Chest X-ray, AP view. Patient: 4 years old, sex F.
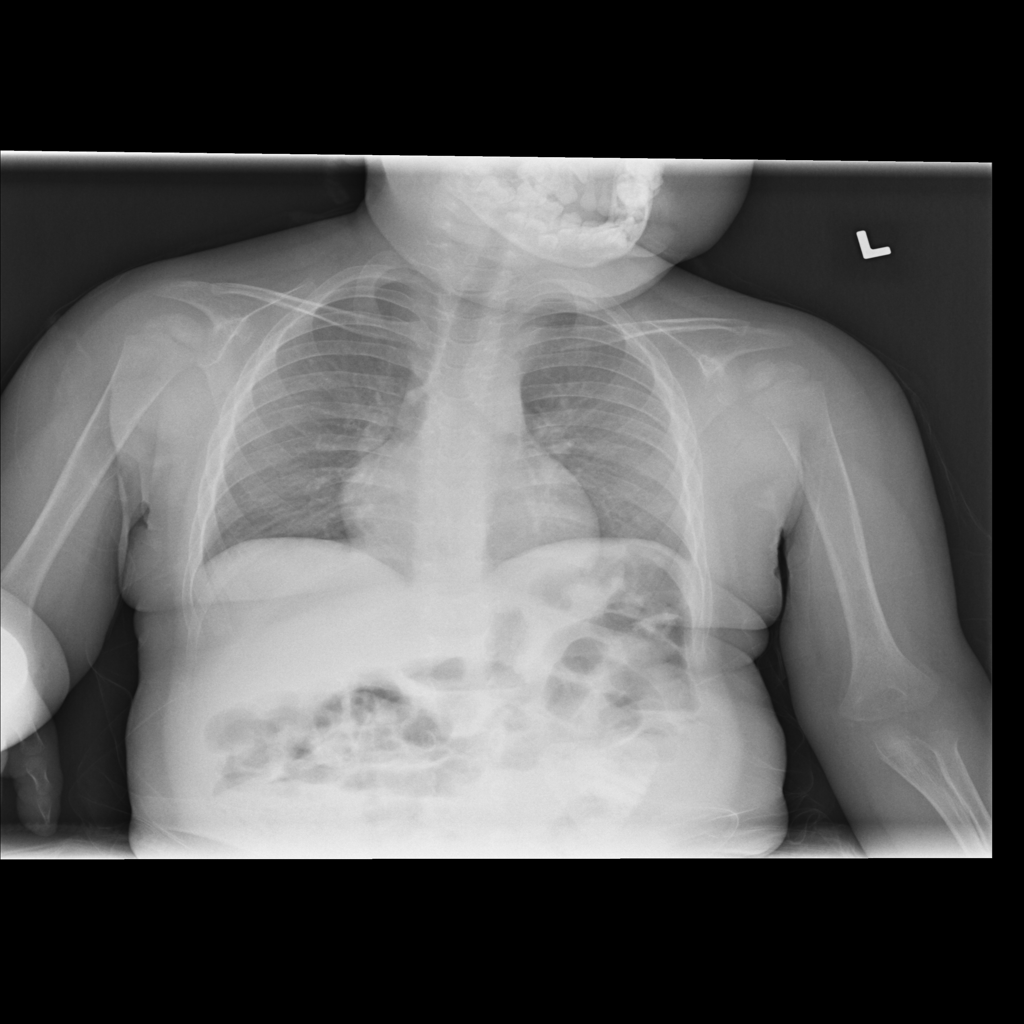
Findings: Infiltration